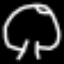
Label: mushroom